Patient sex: M
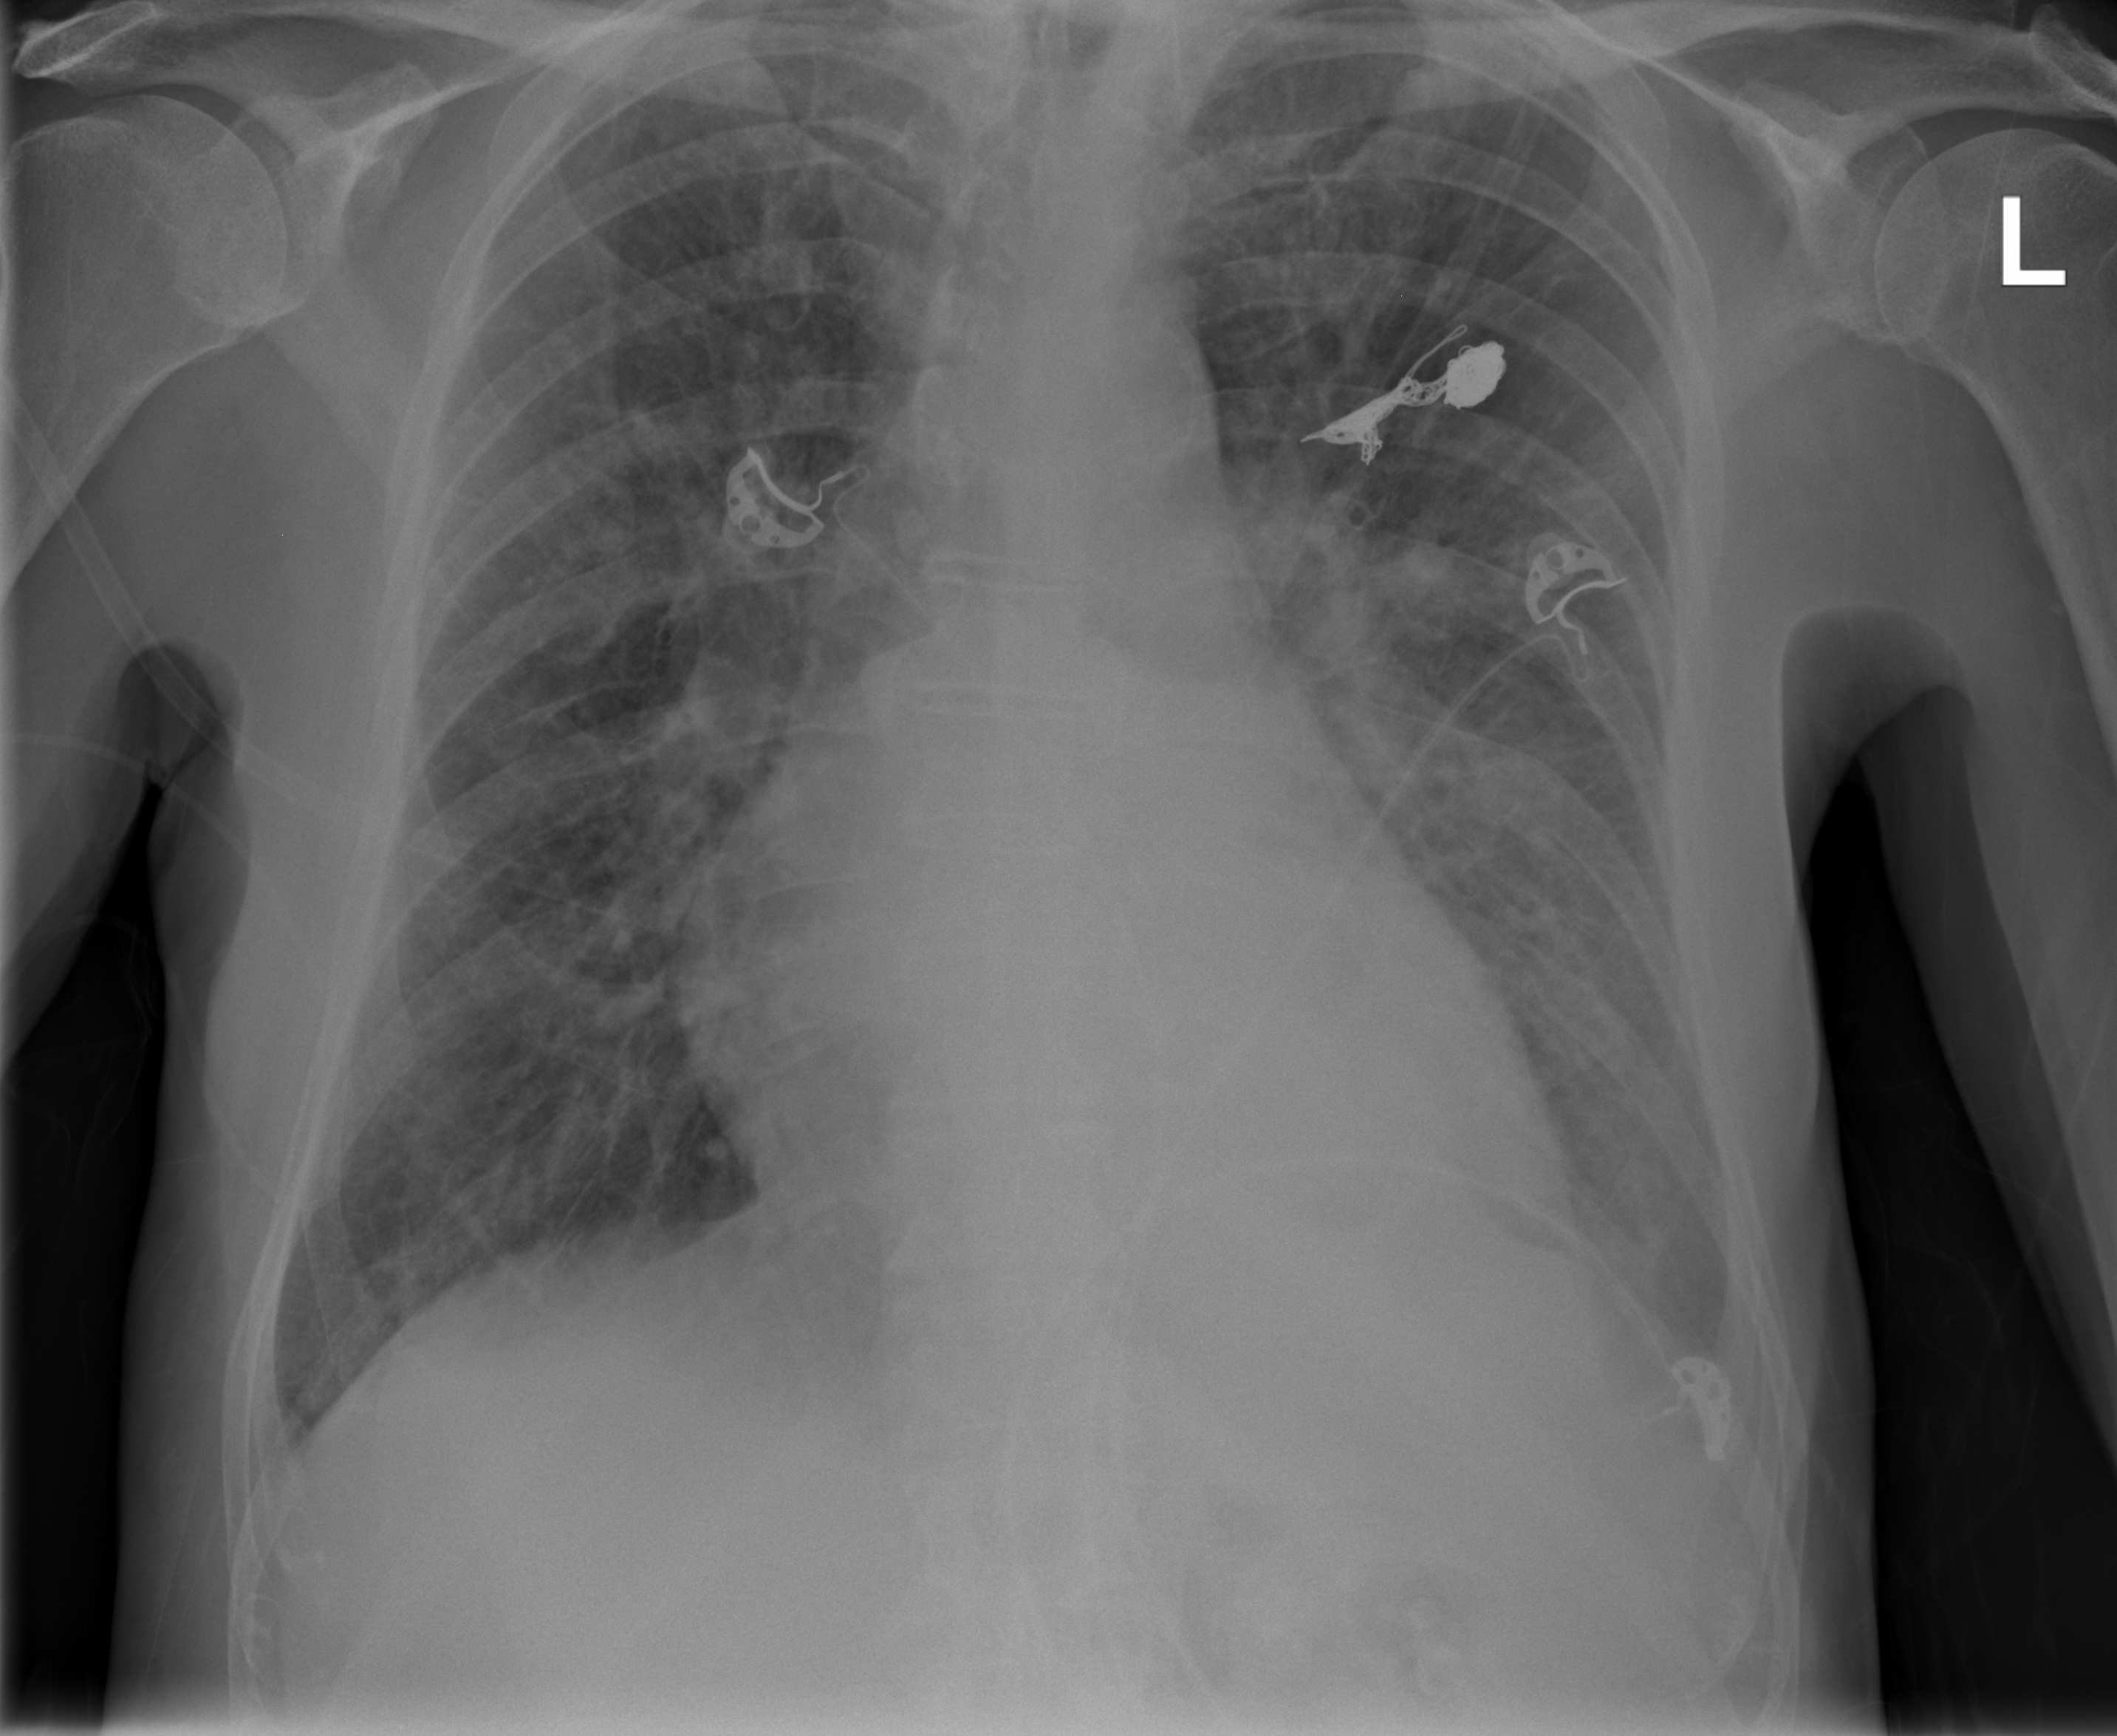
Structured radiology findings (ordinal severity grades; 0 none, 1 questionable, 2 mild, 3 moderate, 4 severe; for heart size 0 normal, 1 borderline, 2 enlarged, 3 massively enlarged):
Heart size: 2
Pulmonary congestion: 0
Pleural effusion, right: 2
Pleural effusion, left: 3
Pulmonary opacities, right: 3
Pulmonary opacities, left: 2
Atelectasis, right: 3
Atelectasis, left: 2